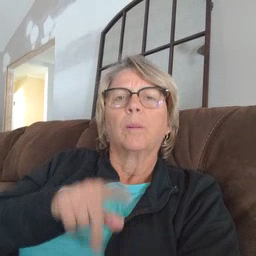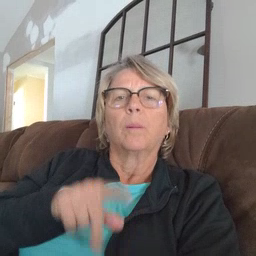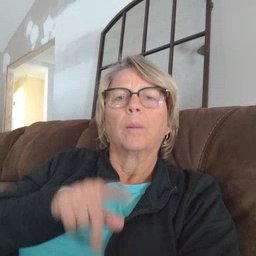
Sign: uncle